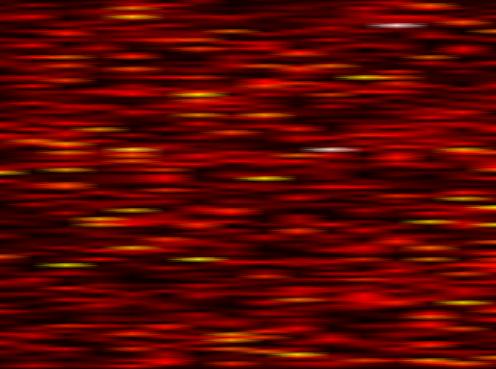
Label: WOLA